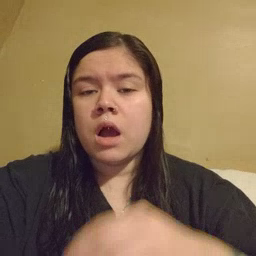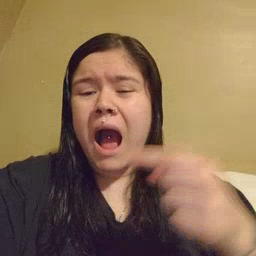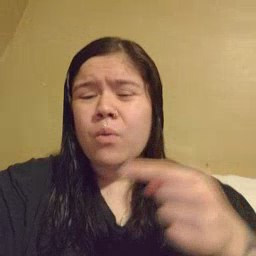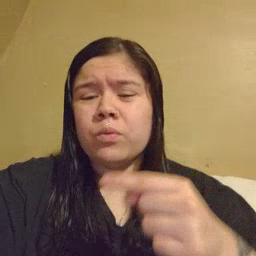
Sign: owie